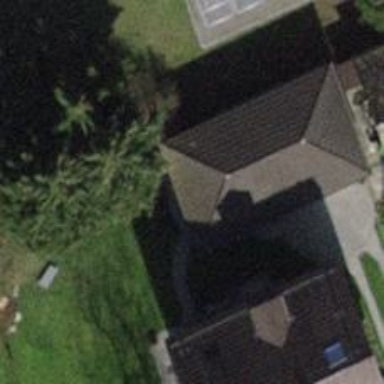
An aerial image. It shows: Hipped roof garages.